小明同学利用计算机软件绘制函数 $ y = \frac{a^3 x}{(x - b)^2} $（$a$、$b$ 为常数）的图象如图所示，由学习函数的经验，可以推断常数 $a$、$b$ 的值满足（ ）

% 选项
\noindent
\begin{tabular}{llll}
    A. $a > 0$, $b > 0$ & B. $a > 0$, $b < 0$ & C. $a < 0$, $b > 0$ & D. $a < 0$, $b < 0$ \\
\end{tabular}
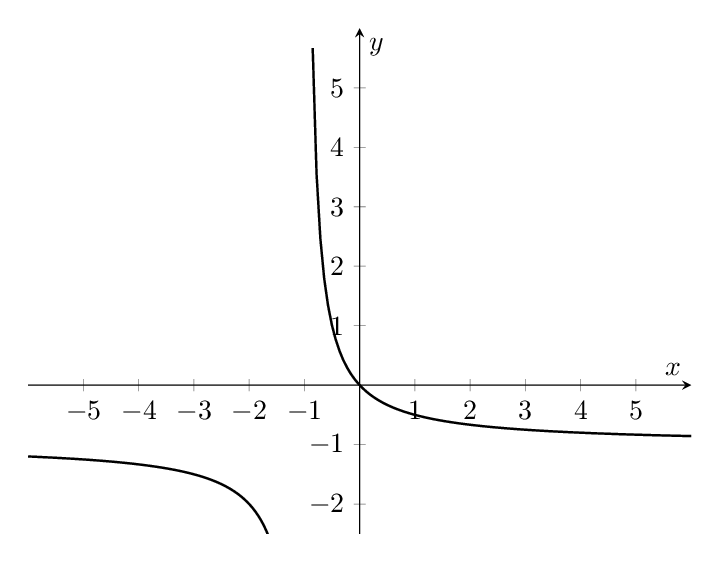
【解答】
\noindent \textcolor{black}{【答案】D} \\
    \noindent \textcolor{black}{【分析】}本题考查函数与图象．由图象可知，当 $x > 0$ 时，$y < 0$，即可判断 $a < 0$；当 $x = -b$ 时，函数值不存在，即可判断 $b < 0$． \\
    \noindent \textcolor{black}{【详解】}解：由图象可知，当 $x > 0$ 时，$ y = \frac{a^3 x}{(x - b)^2} < 0 $， \\
    $\because (x - b)^2 > 0$，$x > 0$， \\
    $\therefore a^3 < 0$ \\
    $\therefore a < 0$； \\
    当 $x = -b$ 时，函数值不存在， \\
    $\because$ 函数图象在第二象限不连续， \\
    $\therefore b < 0$， \\
    故选：\textcolor{black}{D}